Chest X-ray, PA view. Patient: 42 years old, sex F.
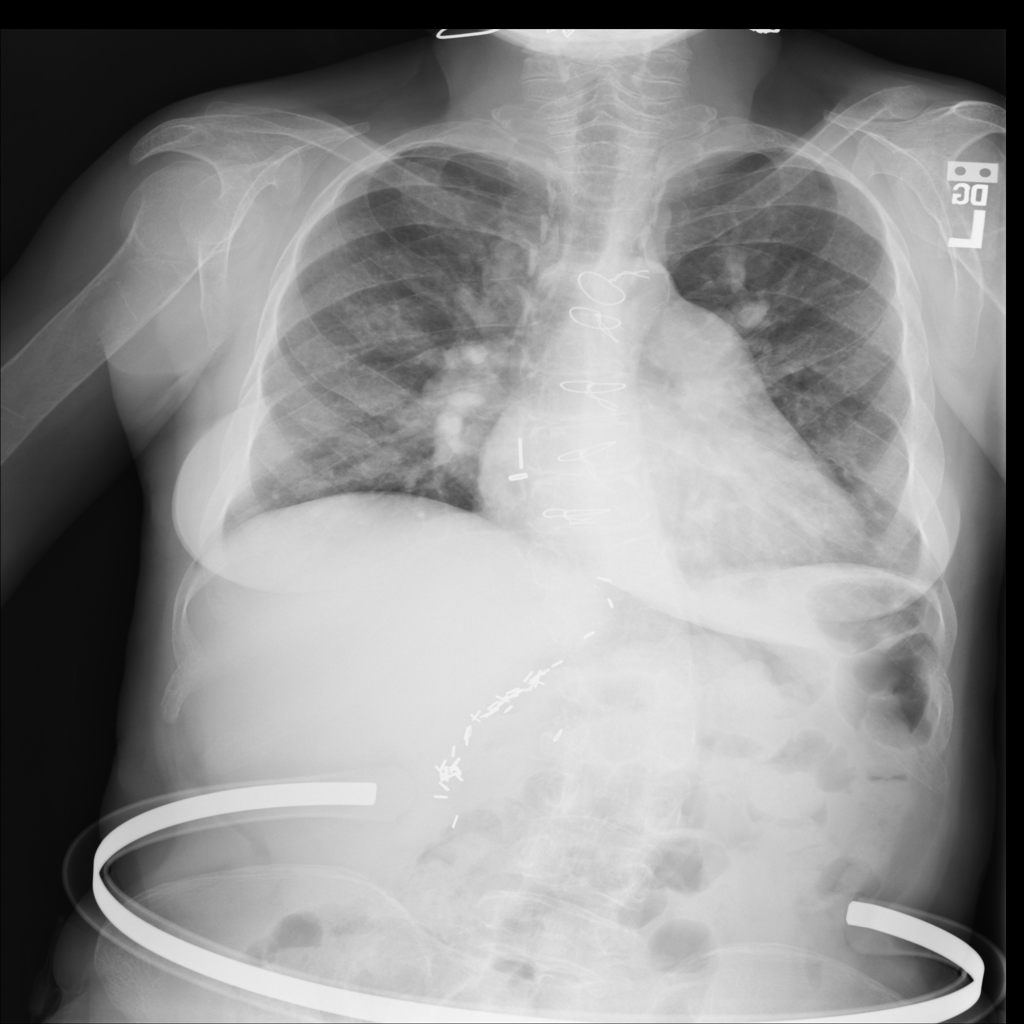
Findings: No Finding